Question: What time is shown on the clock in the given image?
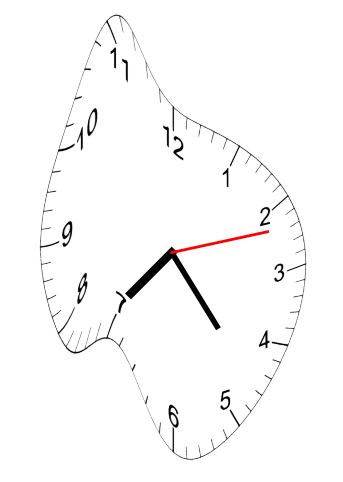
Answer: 07:23:12